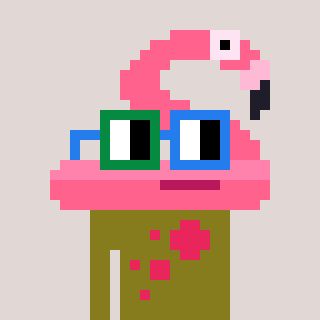
a pixel art character with square green and blue glasses, a flamingo-shaped head and a gunk-colored body on a warm background